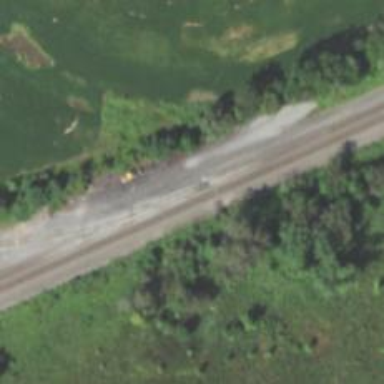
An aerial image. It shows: Railway track.